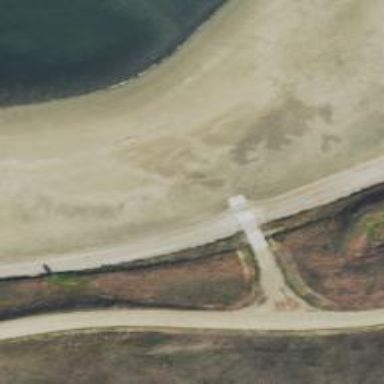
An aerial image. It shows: Slipway on leisure land.